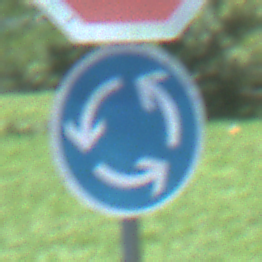
Verkehrszeichen: Kreisverkehr
Zusatzzeichen oben: Stop
Umgebung: Outdoor, Nature
Tageszeit: Midday
Wetter: Clear
Licht: Natural
Jahreszeit: Summer
Kontrast: HighContrast